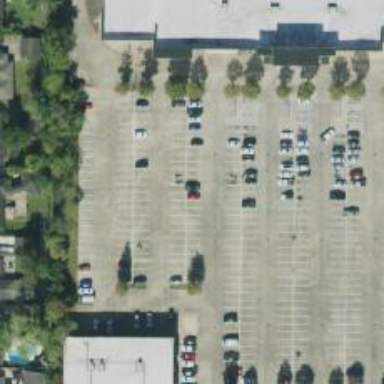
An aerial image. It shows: Parking space.